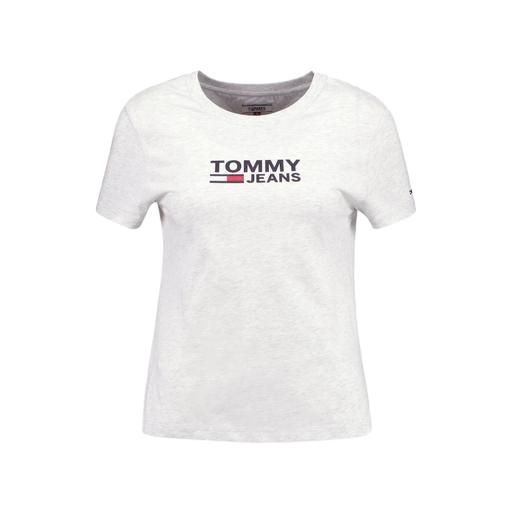
white logo-print t-shirt, t-shirt logo, logo t-shirt, white background